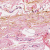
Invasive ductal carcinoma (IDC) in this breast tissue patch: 0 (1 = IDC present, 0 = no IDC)